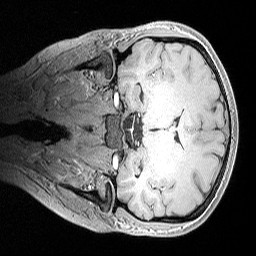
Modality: MP2RAGE
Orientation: coronal
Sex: female
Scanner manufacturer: siemens
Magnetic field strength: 3 T
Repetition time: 5 s
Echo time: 0.00292 s